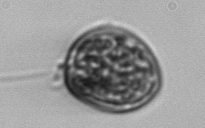
Label: Prorocentrum